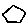
Label: hexagon